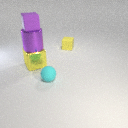
large yellow metal cube in front of small yellow rubber cube